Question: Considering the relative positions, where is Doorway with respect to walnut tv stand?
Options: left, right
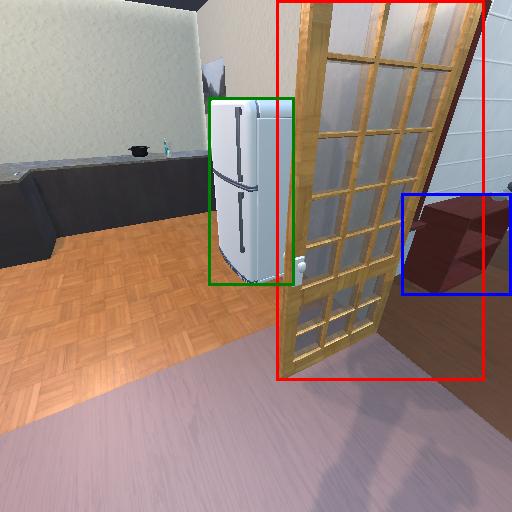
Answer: left